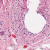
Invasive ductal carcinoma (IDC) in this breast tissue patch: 0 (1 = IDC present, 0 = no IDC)